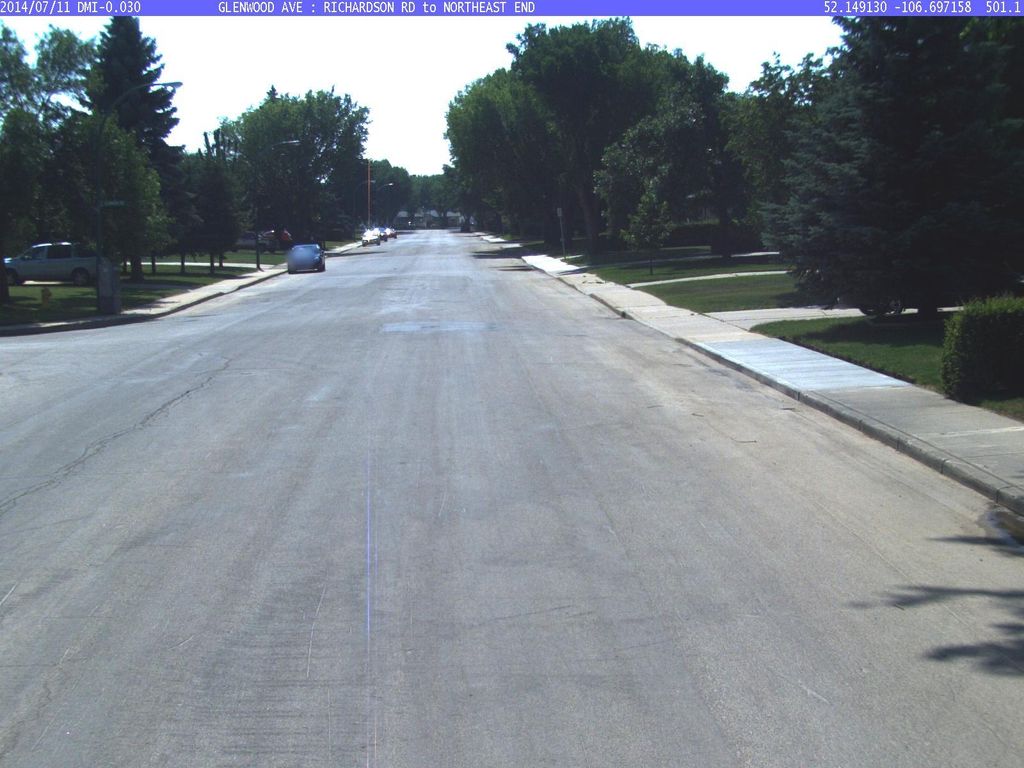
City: saskatoon